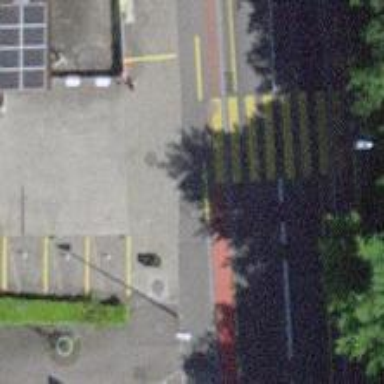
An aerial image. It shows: Kerb barrier.